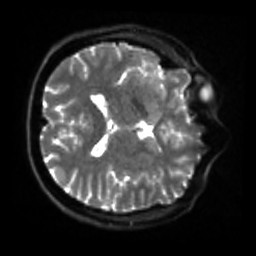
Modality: sbref
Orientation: axial
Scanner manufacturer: siemens
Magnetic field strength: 3 T
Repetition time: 4 s
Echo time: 0.0594 s